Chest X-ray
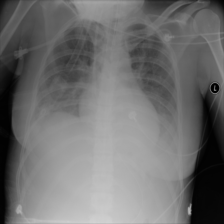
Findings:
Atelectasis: negative
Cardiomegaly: negative
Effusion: positive
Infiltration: positive
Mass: negative
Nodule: negative
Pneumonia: negative
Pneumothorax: negative
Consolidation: negative
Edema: negative
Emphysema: negative
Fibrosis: negative
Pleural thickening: negative
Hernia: negative